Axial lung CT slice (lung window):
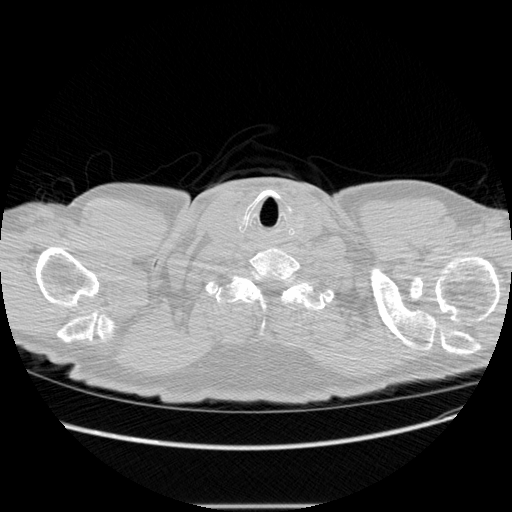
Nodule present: no